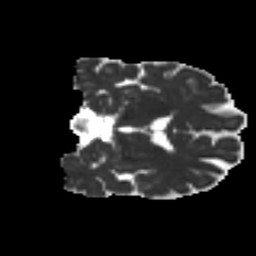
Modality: MD
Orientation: coronal
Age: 60
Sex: male
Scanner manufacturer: ge
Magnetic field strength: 3 T
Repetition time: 7.8 s
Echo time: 0.061 s